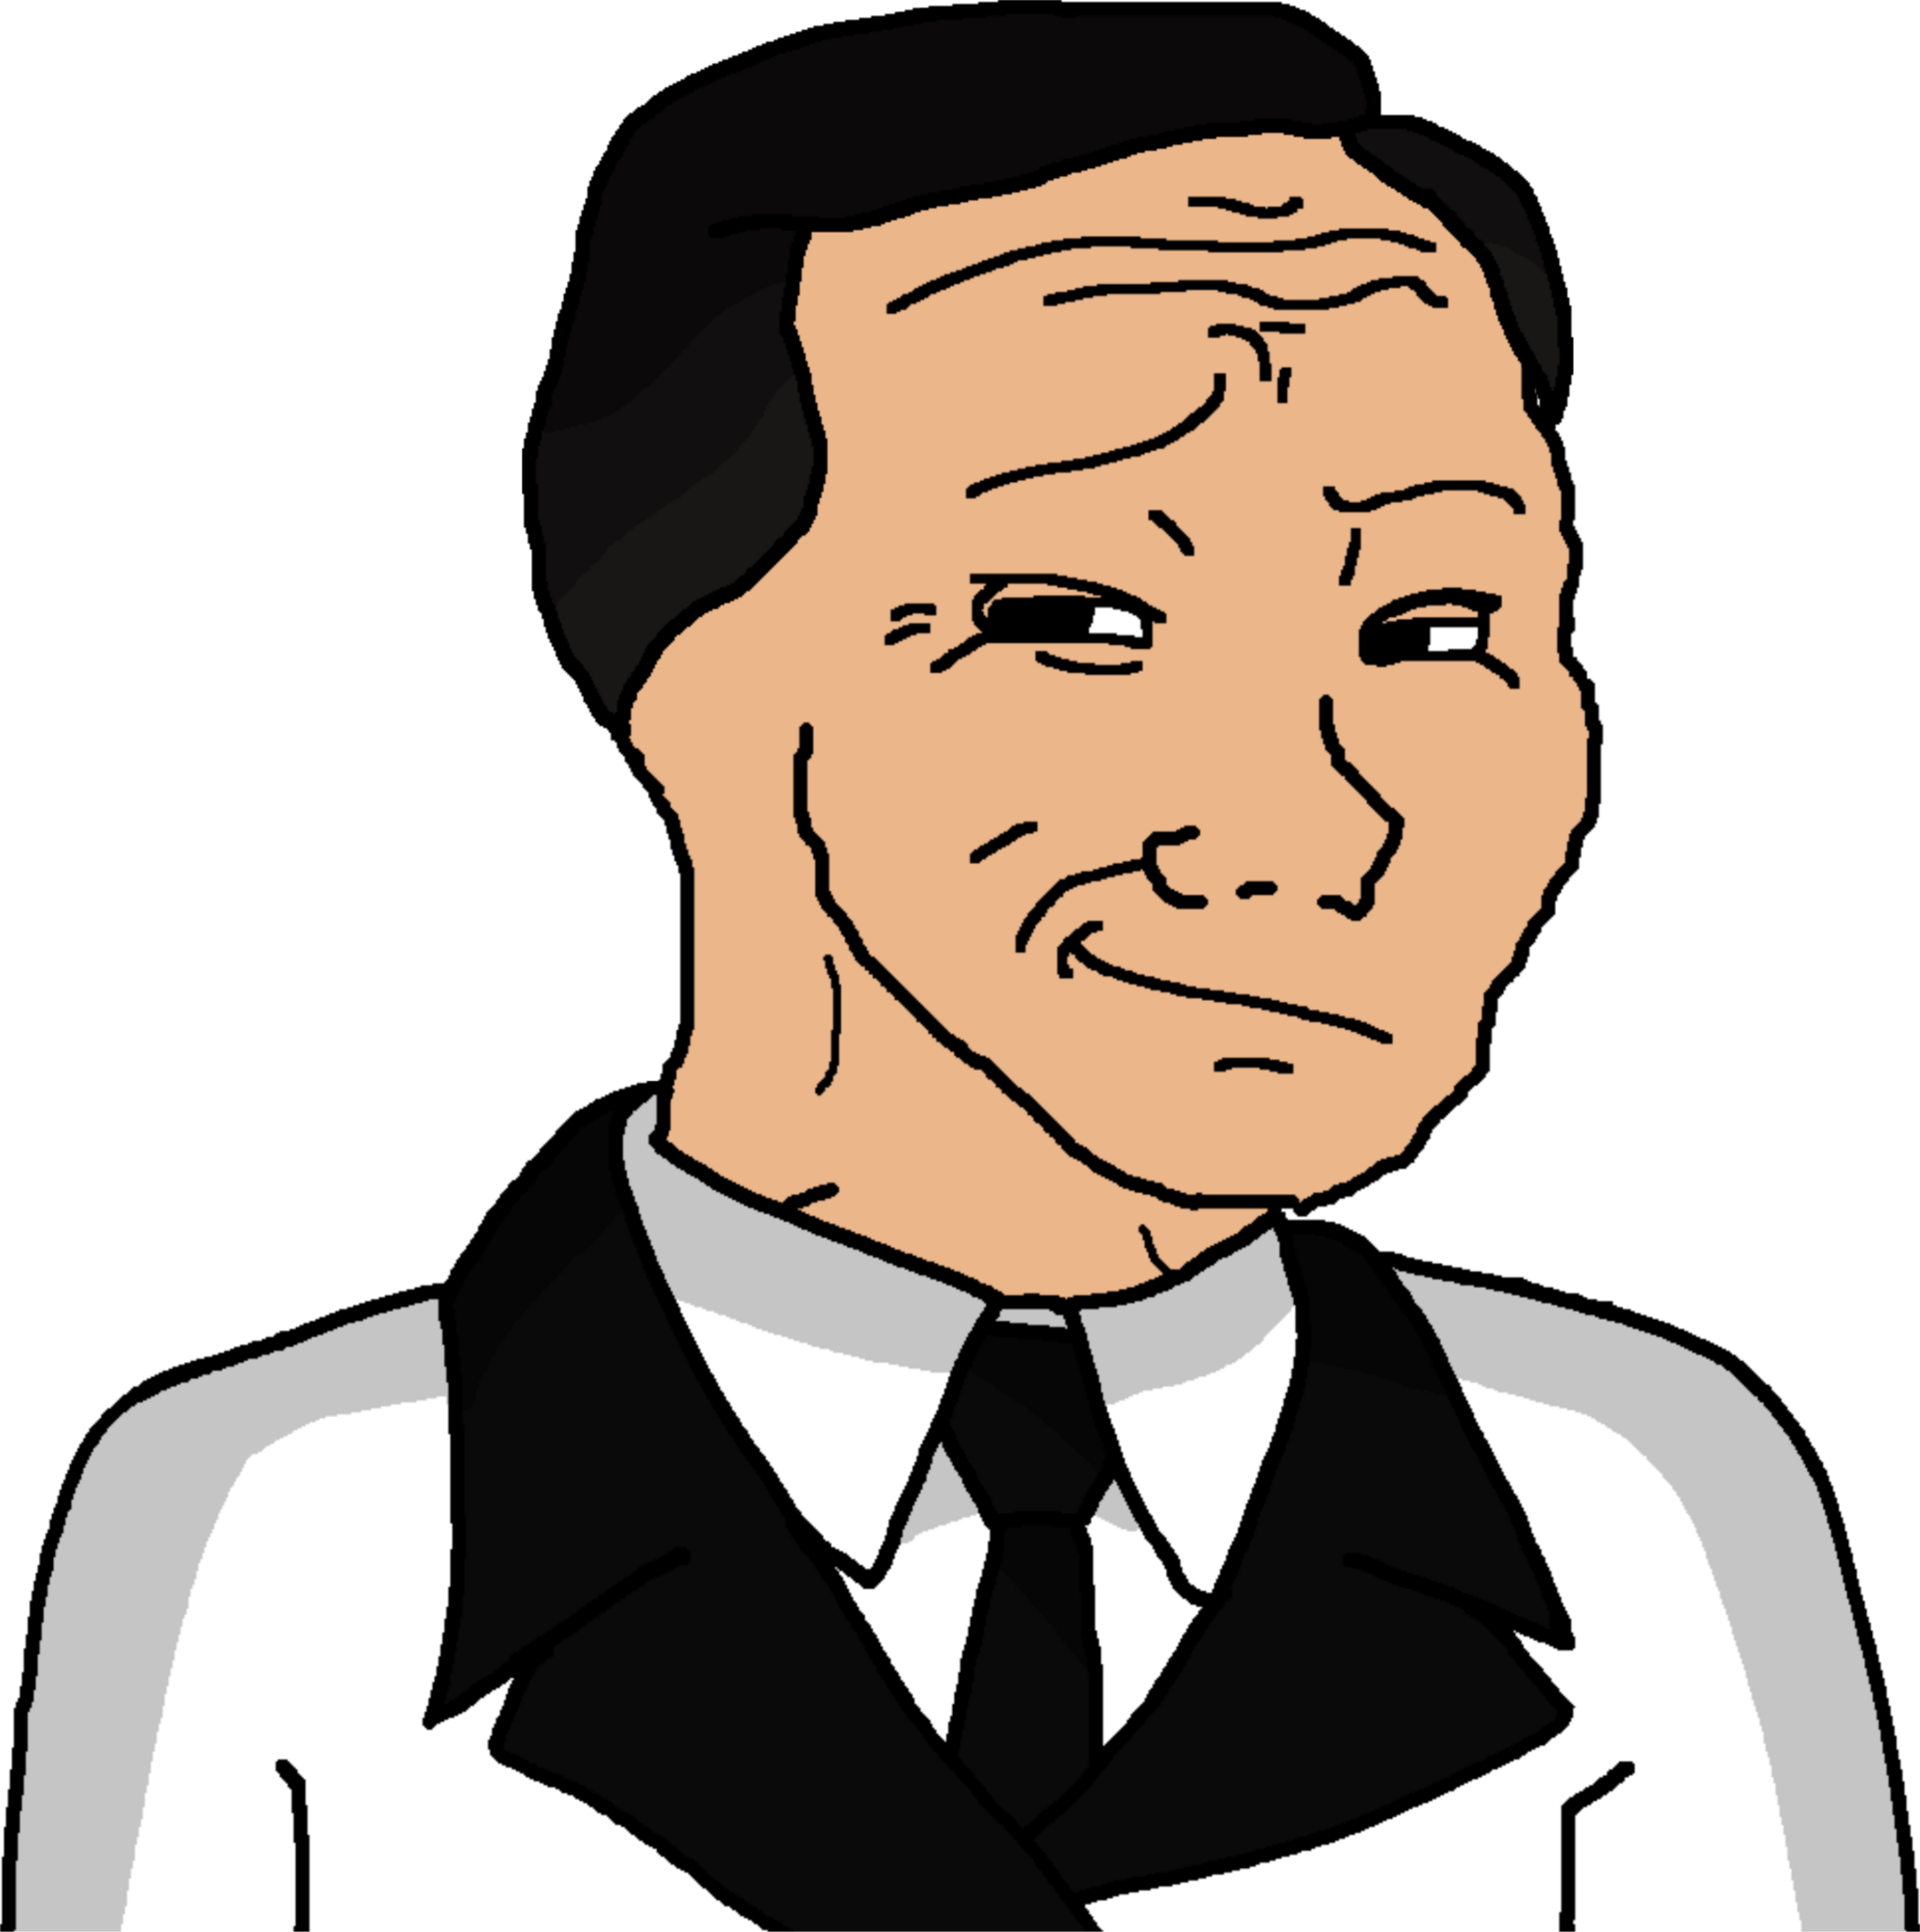
Label: 5_Smugjak